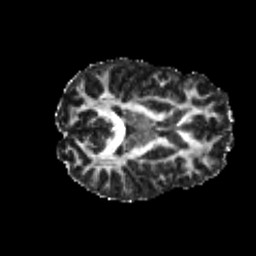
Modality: FA
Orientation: axial
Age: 23
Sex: female
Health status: healthy
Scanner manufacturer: philips
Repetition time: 7.39 s
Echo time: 0.08599 s